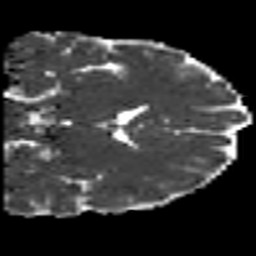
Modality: MD
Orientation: coronal
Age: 27
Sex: female
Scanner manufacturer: siemens
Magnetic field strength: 3 T
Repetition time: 7 s
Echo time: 0.0926 s